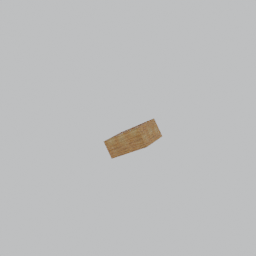
Label: furniture